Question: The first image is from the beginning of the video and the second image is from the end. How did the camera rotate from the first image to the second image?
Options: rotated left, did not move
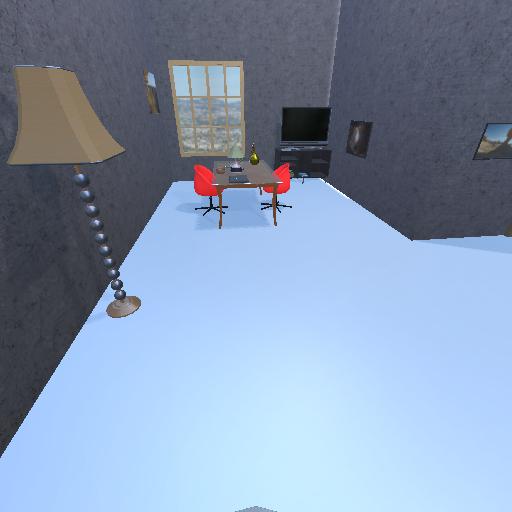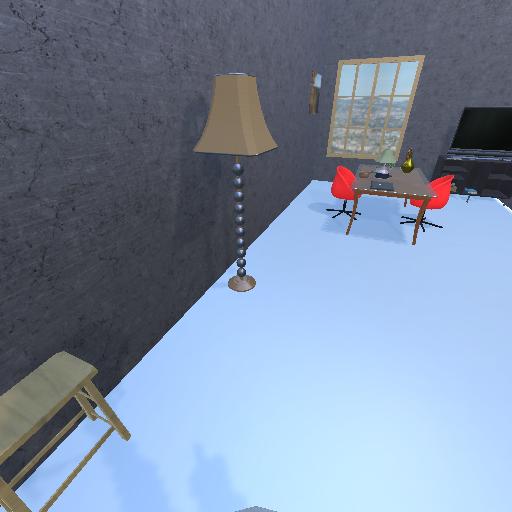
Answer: rotated left